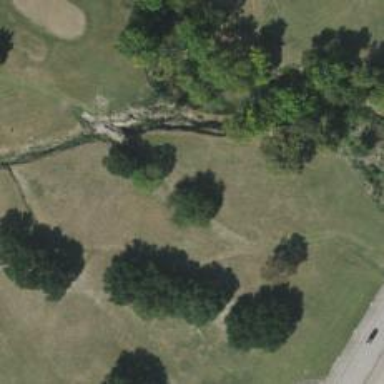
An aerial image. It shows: Golf hole.